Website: bh-photo
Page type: cart
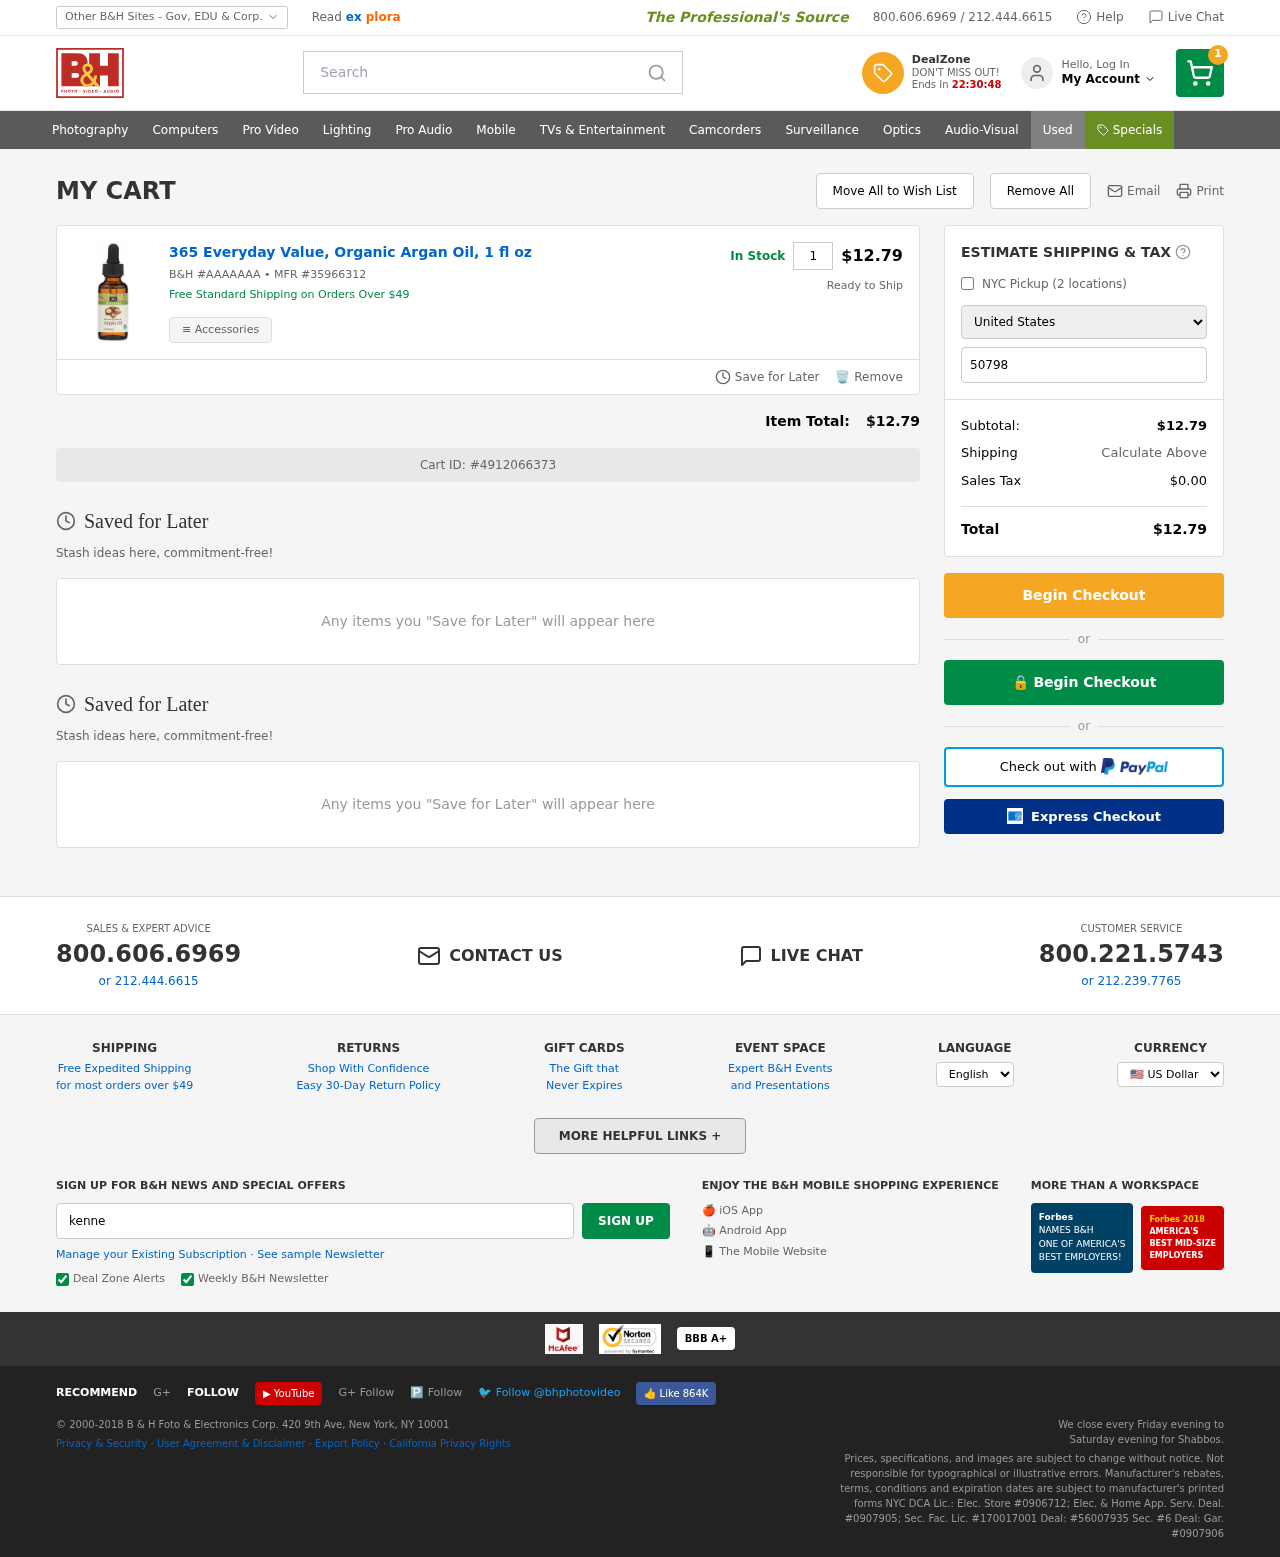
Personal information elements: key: PII_COUNTRY
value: United States
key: PII_EMAIL
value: kenneth_pratt@hotmail.com
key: PII_POSTCODE
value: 50798
Product elements: key: PRODUCT1_NAME
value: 365 Everyday Value, Organic Argan Oil, 1 fl oz
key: PRODUCT1_QUANTITY
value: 1
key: PRODUCT1_SKU
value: AAAAAAA
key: PRODUCT1_MFR
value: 35966312
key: PRODUCT1_SUBTOTAL
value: $12.79
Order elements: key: ORDER_NUM_ITEMS
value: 1
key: ORDER_SUBTOTAL
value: $12.79
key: ORDER_ID
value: #4912066373
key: ORDER_TAX
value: $0.00
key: ORDER_TOTAL
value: $12.79
Search elements: key: HEADER_SEARCH
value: Search